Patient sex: F
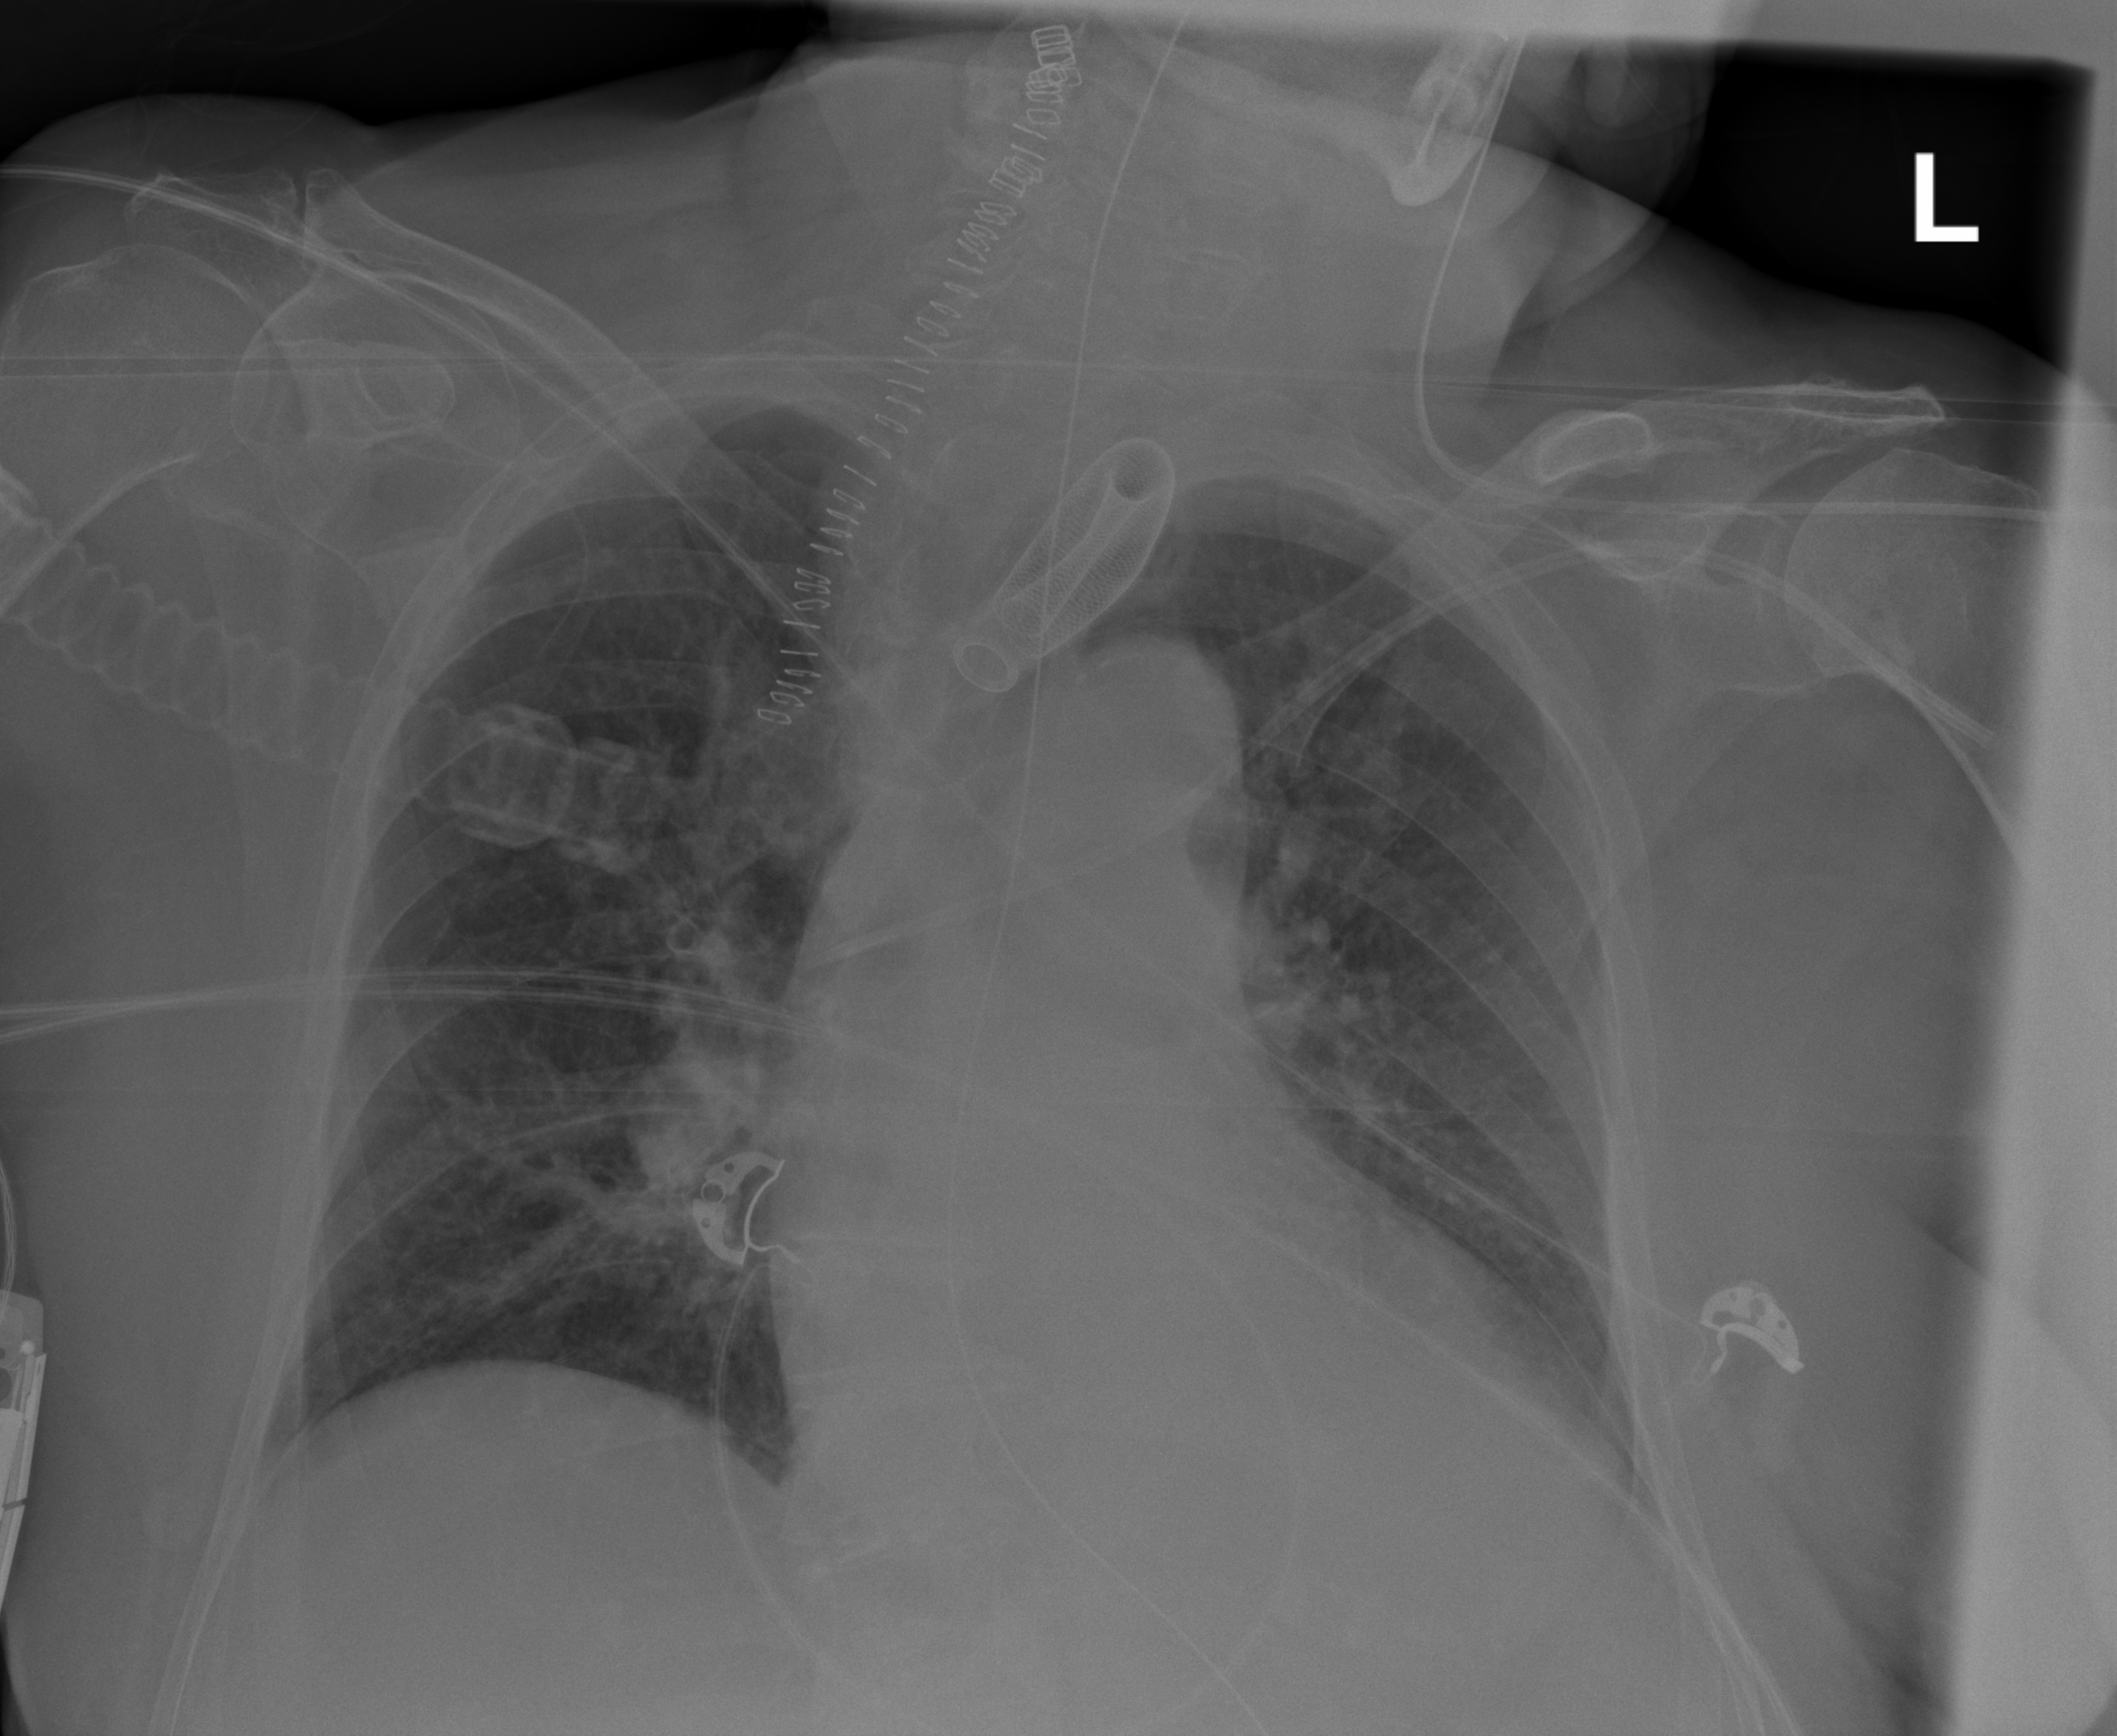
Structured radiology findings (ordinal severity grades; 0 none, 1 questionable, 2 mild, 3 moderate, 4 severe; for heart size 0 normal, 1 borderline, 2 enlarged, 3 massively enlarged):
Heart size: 2
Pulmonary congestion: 2
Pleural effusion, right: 0
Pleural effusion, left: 2
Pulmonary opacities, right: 2
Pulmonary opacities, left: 0
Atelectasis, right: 2
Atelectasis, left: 3